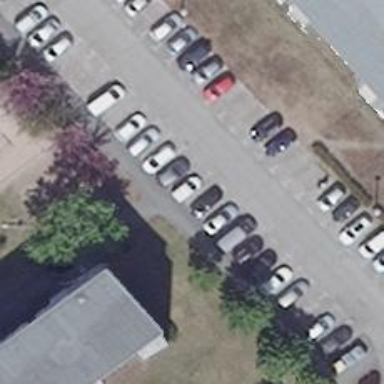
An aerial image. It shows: Sidewalk.